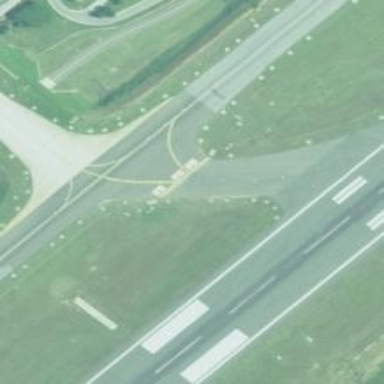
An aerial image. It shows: View of taxiway at the airport.